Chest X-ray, PA view. Patient: 59 years old, sex M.
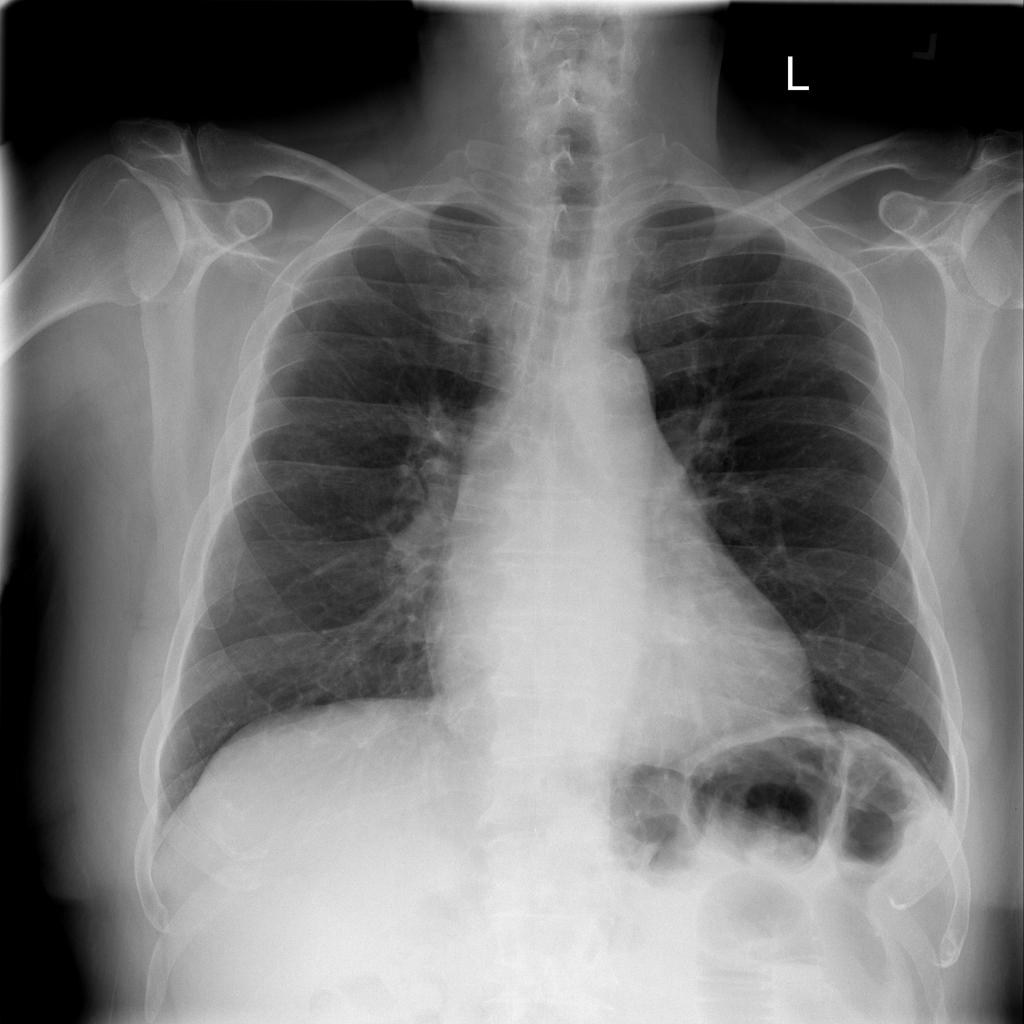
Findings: Infiltration